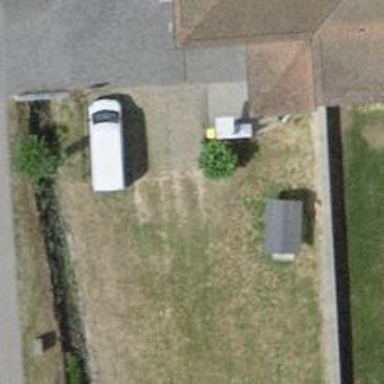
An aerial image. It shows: Post box.